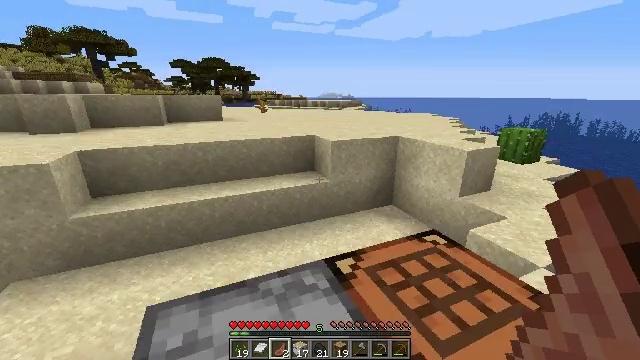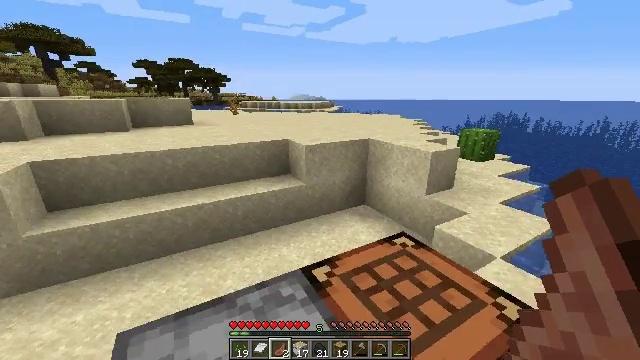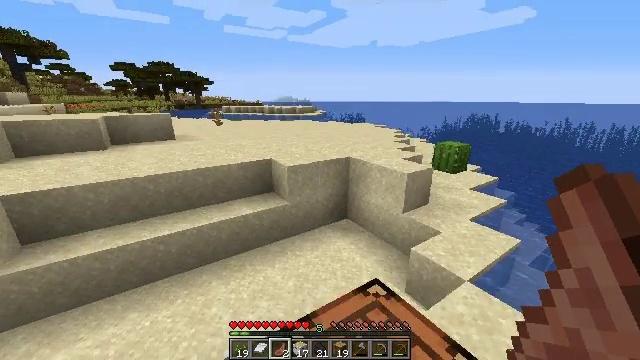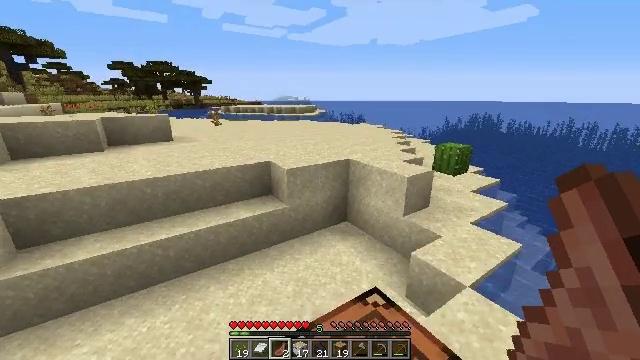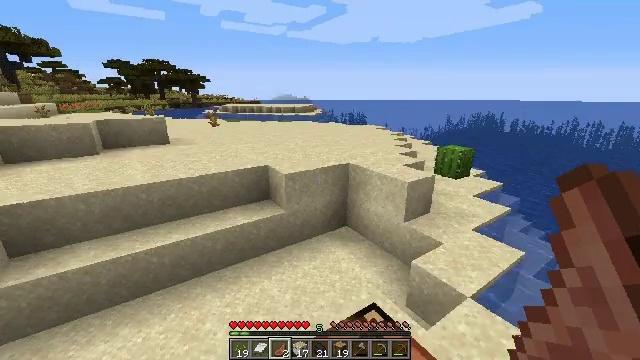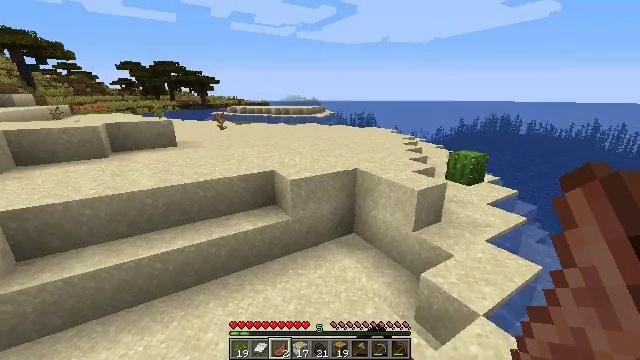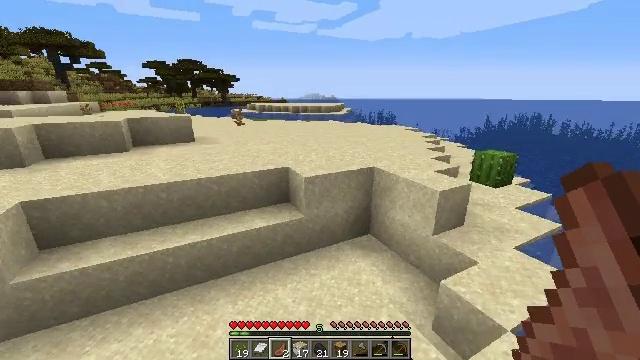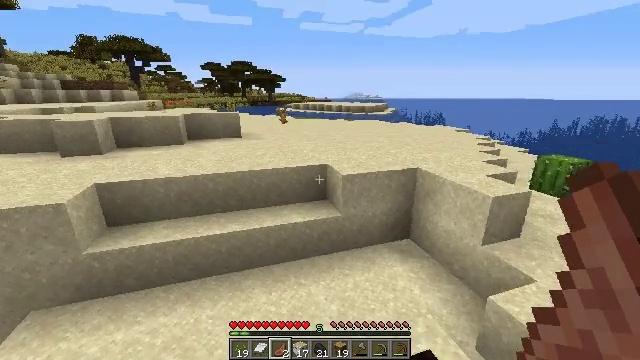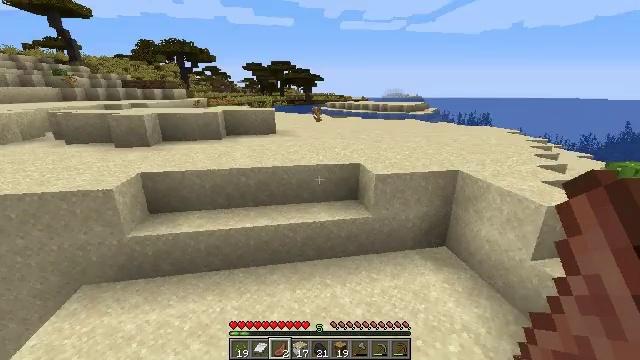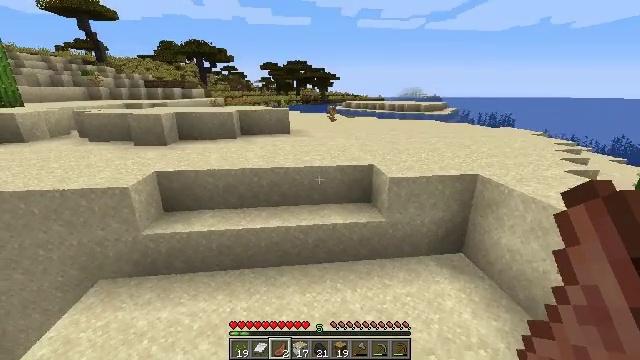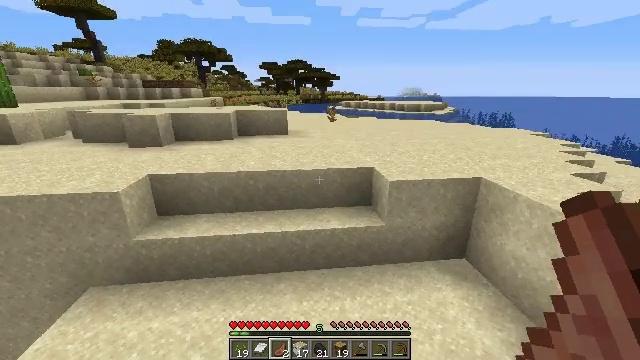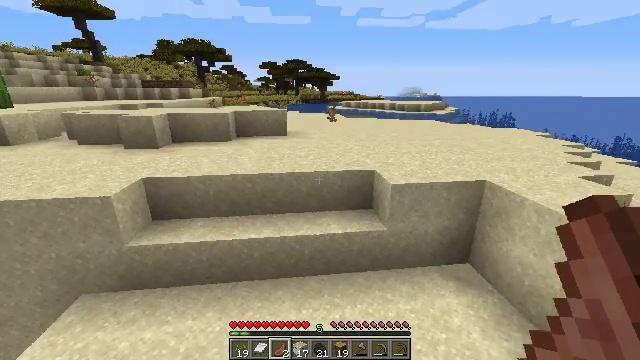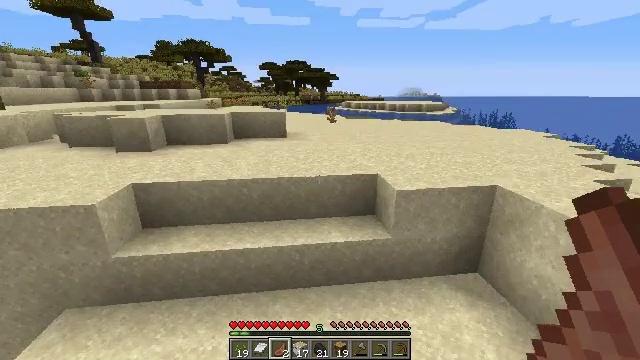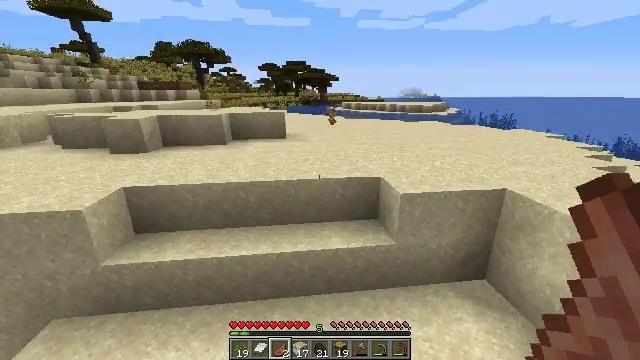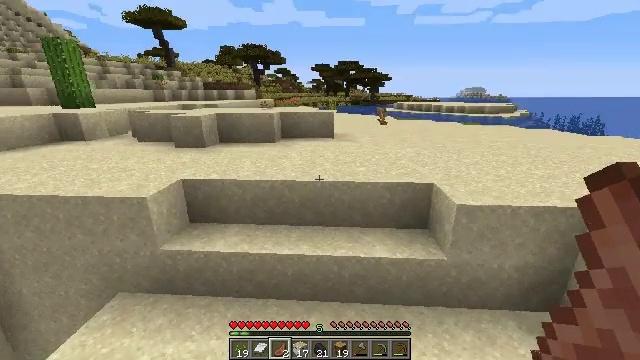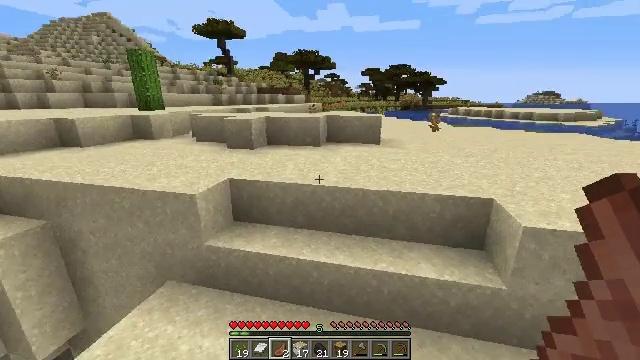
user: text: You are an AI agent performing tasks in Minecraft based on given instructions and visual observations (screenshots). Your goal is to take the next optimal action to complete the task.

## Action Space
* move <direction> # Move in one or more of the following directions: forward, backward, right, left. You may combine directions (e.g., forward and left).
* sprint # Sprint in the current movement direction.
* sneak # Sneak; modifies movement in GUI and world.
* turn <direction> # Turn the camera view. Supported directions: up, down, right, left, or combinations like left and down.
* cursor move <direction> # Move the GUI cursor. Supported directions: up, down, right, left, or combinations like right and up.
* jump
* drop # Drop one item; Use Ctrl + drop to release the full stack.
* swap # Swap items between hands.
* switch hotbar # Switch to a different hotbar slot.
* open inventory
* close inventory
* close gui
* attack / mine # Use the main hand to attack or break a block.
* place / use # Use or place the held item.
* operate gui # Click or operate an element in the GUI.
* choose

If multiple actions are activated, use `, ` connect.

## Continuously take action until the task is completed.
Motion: motion action
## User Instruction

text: Gather the acacia log for building.
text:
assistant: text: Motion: move forward, turn right, jump
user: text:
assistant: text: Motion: move forward, turn right, jump
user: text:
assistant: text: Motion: move forward, jump
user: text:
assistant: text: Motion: move forward
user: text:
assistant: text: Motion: move forward, turn left
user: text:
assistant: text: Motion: move forward, turn left
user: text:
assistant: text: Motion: move forward, turn left
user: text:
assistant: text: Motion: move forward, turn left
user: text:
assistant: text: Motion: move forward, turn left
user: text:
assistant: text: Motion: move forward
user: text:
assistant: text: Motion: move forward
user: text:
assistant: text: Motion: move forward
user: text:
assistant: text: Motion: move forward
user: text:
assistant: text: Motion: move forward, turn left
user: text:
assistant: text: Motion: move forward, turn left and up
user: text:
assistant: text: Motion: move forward, turn left
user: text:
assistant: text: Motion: move forward, turn left
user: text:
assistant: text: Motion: move forward
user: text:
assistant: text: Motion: move forward
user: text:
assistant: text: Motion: move forward
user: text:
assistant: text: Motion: move forward
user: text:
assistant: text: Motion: move forward
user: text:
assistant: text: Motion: move forward, turn right
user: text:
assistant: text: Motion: move forward
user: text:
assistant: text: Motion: move forward
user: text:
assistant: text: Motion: move forward
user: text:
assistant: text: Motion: move forward
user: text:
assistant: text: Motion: move forward, jump
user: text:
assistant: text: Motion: move forward, jump
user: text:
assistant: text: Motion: move forward, jump